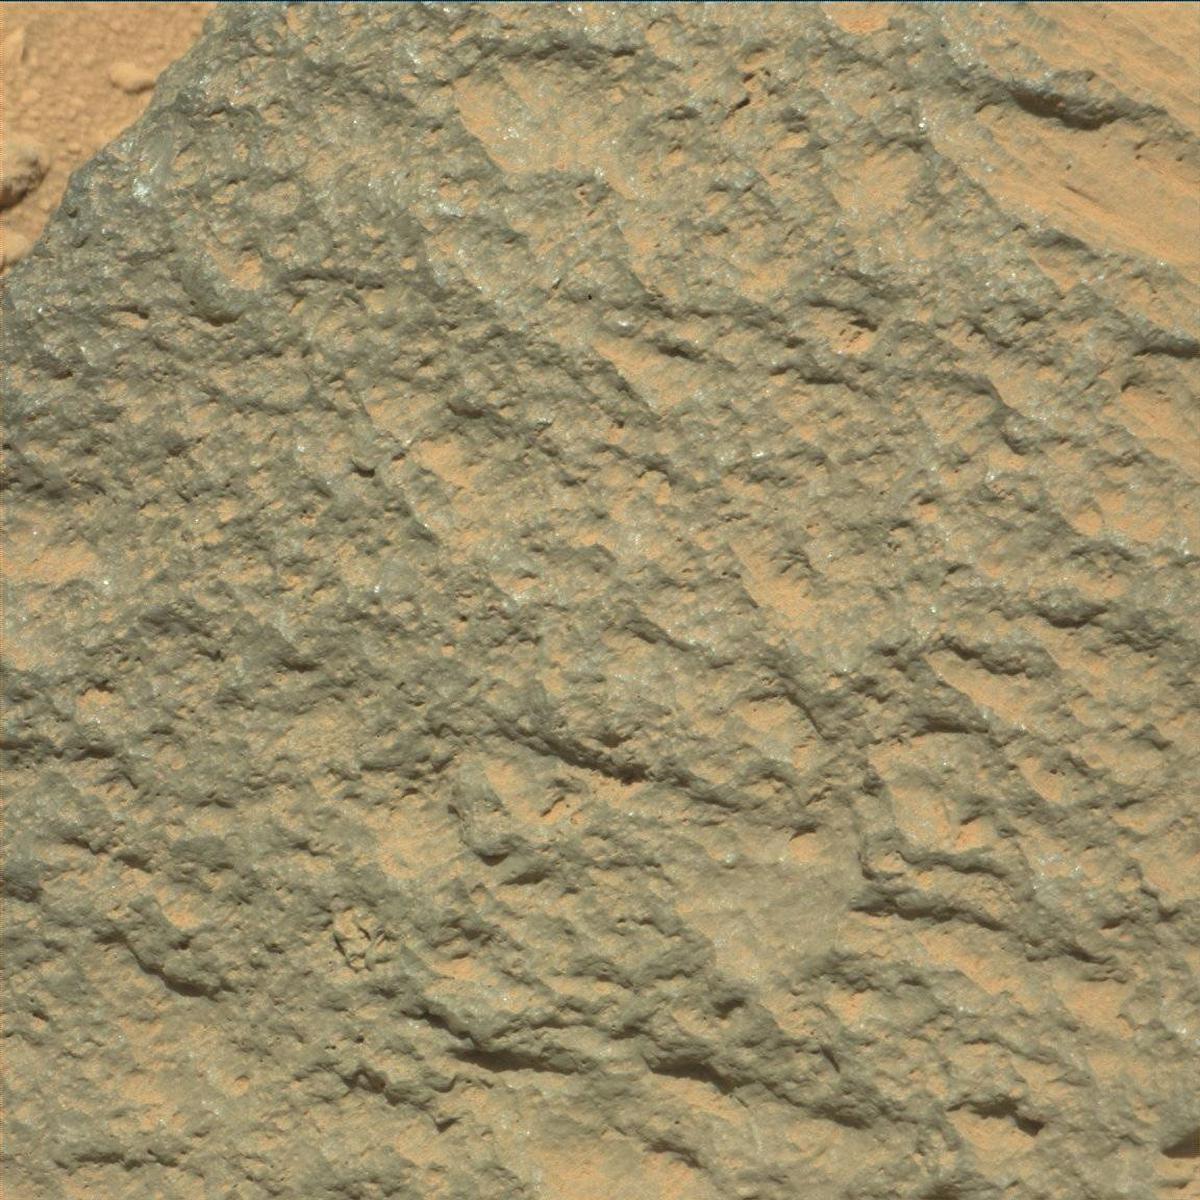
Terrain classes present: Bedrock, Rock, Sand / Soil